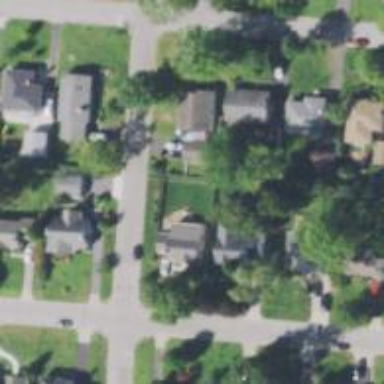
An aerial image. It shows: Residential driveway serving as service road.